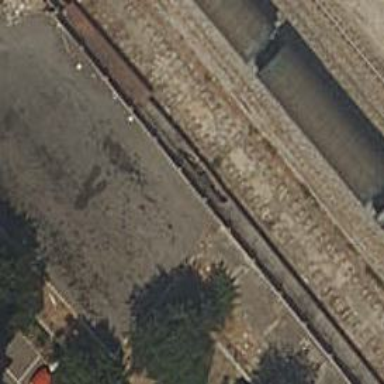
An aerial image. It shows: Wall barrier.